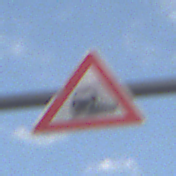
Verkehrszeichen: Bahnuebergang
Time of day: SunriseSunset
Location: Outdoor (Nature)
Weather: PartlyCloudy
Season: NotSpecified
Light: Natural